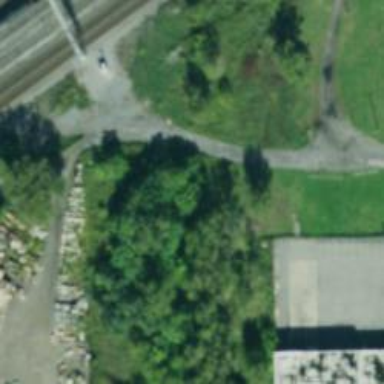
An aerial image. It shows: Abandoned railway spur.